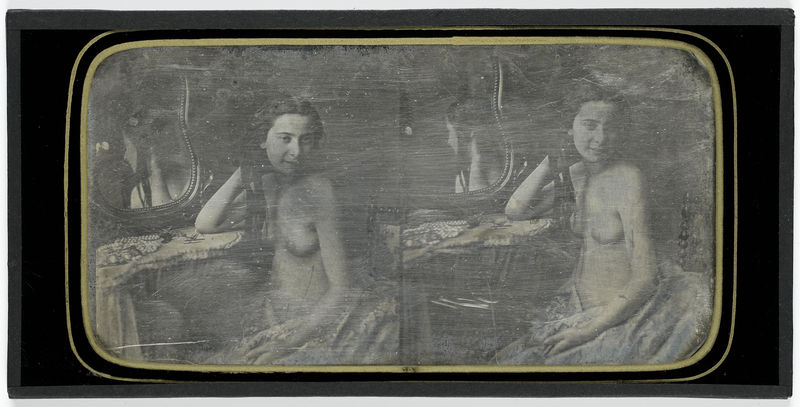
Titel: Halfnaakt meisje voor spiegel
Standort: Amsterdam
Institution: Rijksmuseum
Schlagwörter: akt, nackt, frauen, mädchen, brust, busen, frau, haar, jahrhundertwende, schmuck, schwarz, stuhl, tisch, blick, dame, arm, augen, rahmen, porträt, spiegel, spiegelung, gold, haare, lächeln, brüste, kommode, zwei, zopf, erotik, foto, schwarz weiß, komode, frisiertisch, doppelt, doppel, doppelung, zwillinge, langes haar, aktfoto